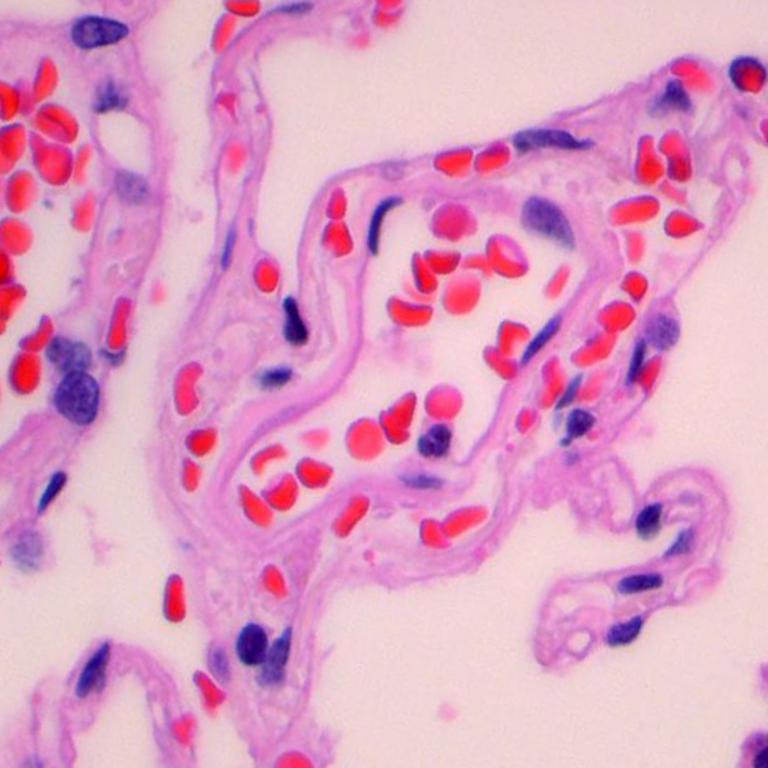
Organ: lung
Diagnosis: benign